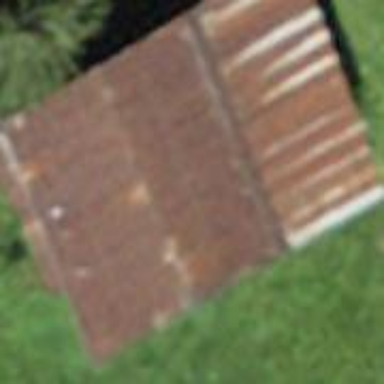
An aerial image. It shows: Shed building.